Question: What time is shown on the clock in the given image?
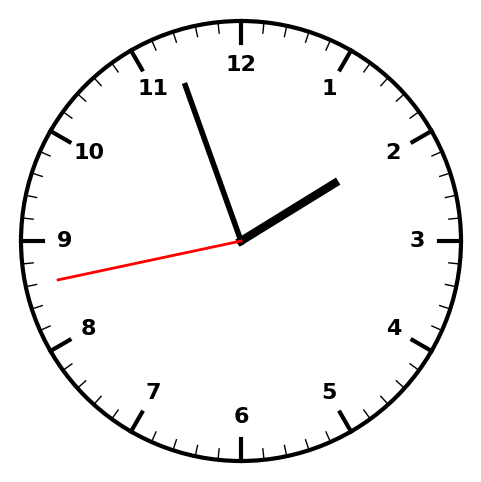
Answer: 01:56:43